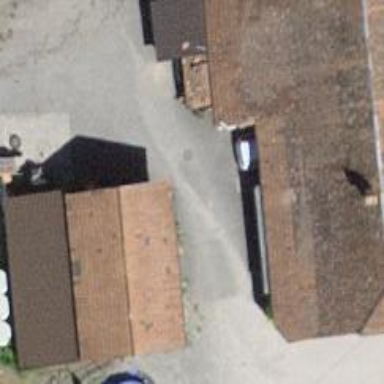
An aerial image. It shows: Rural barn.